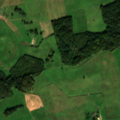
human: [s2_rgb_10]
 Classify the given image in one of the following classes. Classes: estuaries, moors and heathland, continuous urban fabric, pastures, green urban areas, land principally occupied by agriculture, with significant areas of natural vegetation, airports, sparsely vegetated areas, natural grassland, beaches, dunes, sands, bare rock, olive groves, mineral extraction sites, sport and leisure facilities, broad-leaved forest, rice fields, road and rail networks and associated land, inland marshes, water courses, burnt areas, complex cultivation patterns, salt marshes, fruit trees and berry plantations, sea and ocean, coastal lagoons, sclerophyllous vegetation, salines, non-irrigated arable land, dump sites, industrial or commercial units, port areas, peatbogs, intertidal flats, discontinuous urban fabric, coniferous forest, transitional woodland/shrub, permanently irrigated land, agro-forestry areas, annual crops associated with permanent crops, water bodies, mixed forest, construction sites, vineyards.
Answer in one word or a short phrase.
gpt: non-irrigated arable land, pastures, complex cultivation patterns, land principally occupied by agriculture, with significant areas of natural vegetation, broad-leaved forest, coniferous forest